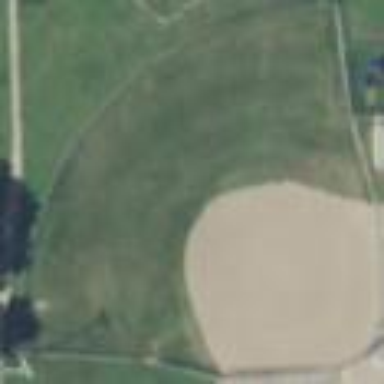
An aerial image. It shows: Baseball pitch for leisure land activities.